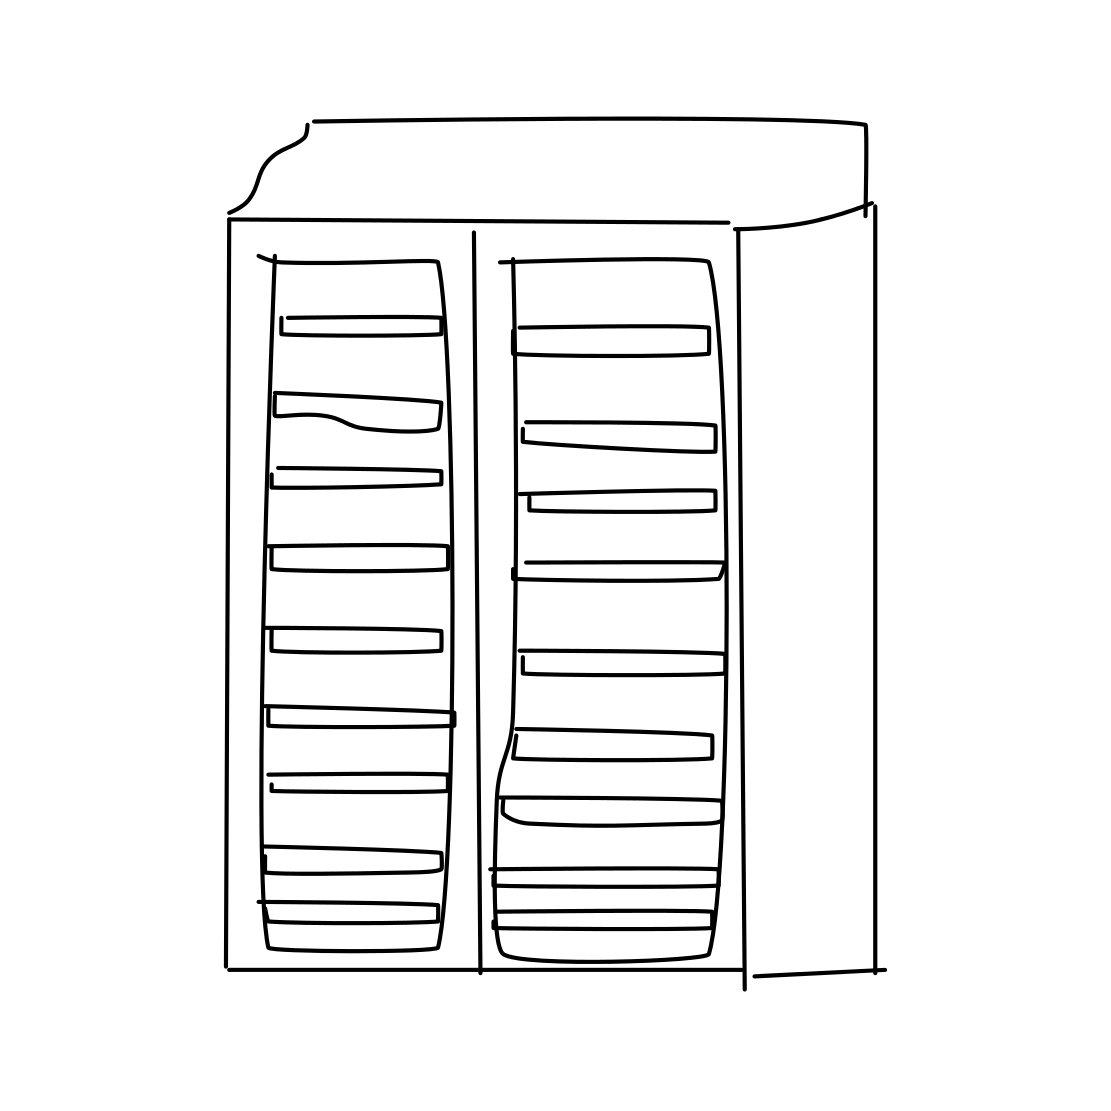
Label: cabinet